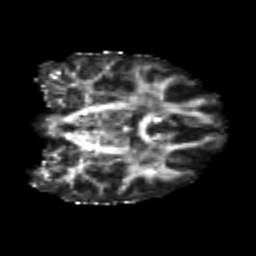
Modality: FA
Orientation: coronal
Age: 24
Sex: male
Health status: healthy
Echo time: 0.074 s